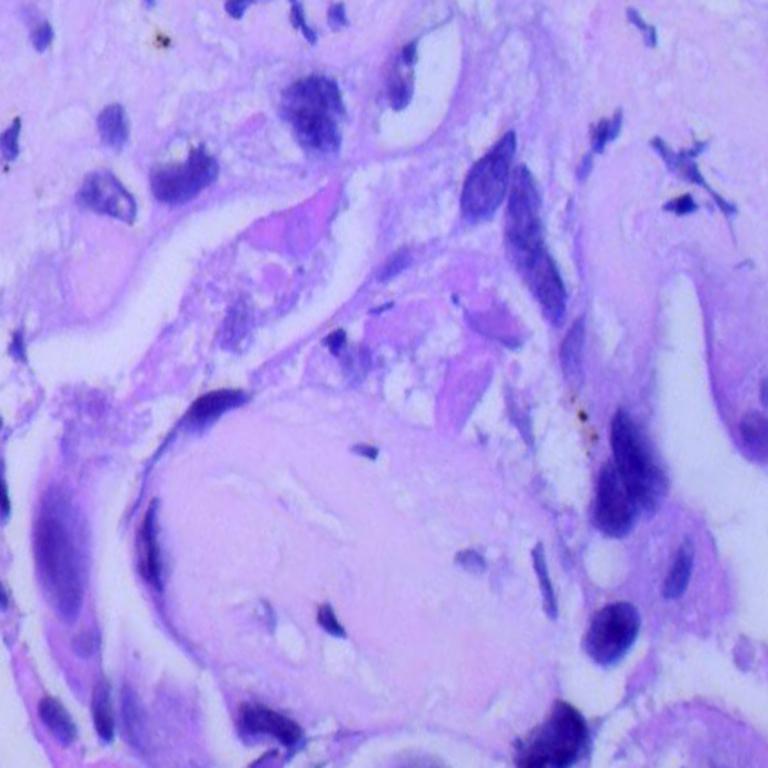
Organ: lung
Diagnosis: adenocarcinomas